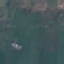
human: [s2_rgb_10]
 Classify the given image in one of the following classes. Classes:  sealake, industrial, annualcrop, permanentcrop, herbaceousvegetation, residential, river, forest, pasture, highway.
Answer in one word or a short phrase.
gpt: Pasture